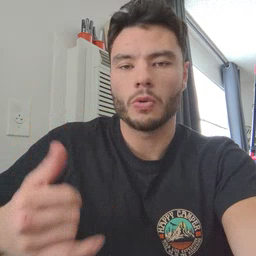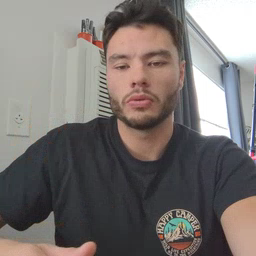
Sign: now